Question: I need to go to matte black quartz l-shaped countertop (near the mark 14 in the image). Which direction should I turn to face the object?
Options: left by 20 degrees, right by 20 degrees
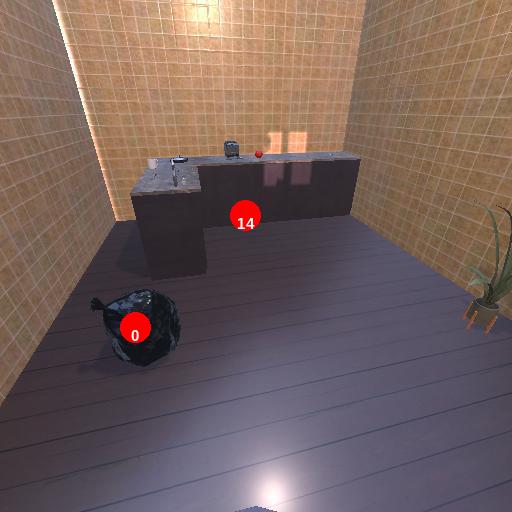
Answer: left by 20 degrees